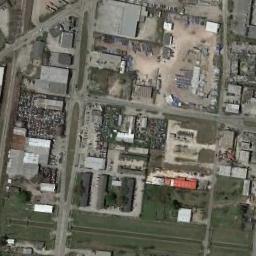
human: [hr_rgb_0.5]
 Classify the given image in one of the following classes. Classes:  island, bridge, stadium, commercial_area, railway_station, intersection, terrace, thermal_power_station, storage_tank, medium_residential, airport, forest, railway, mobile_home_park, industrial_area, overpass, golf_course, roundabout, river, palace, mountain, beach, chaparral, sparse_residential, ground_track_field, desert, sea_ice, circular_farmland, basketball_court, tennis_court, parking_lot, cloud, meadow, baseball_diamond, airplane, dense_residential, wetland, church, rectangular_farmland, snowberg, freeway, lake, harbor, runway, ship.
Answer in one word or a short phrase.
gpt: industrial_area